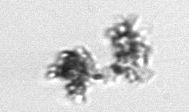
Label: Thalassiosira_TAG_external_detritus